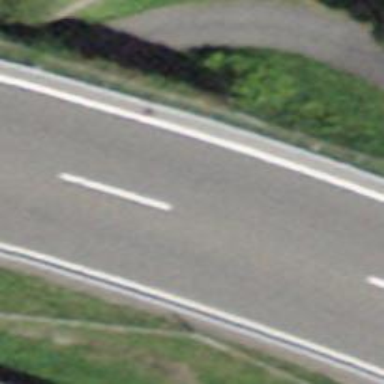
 designed for trunk highway and motorroad."